Question: I'm trying to make a dropdown menu on my website. I want to be able to click on a down arrow and have a menu pop up below it. Right now the menu only shows up part way on the screen.
Here's a picture to show what is going on now:

I would like to have the right side of the menu items lined up with the down arrow, instead of the left side like it is.
Here's the CSS that i'm using right now.
'''
* {
margin: 0;
padding: 0;
border: 0;
}
body {
background-image: url(bg.jpg);
background-position: center;
background-repeat: repeat;
}
#top {
background-color: #333;
height: 30px;
margin-bottom: 10px;
}
#menu {
color: #CCC;
height: 30px;
font-family: Arial, Helvetica, sans-serif;
font-weight: bold;
font-size: 12px;
position: absolute;
}
#top_right {
height: 30px;
width: auto;
text-align: left;
float: right;
margin-right: 5px;
color: #CCC;
font-family: Arial, Helvetica, sans-serif;
font-weight: bold;
font-size: 12px;
}
.menu {
padding-left: 10px;
}
a.mlink:hover {
color: #FFF;
text-decoration: none;
}
a.mlink:link {
color: #CCC;
text-decoration: none;
}
a.mlink:visited {
color: #CCC;
text-decoration: none;
}
a.mlink:hover {
color: #FFF;
text-decoration: none;
}
a.mlink:active {
color: #CCC;
text-decoration: none;
}
#selected {
color: #6C0;
}
#content {
background-color: #CCC;
}
/*
START OF MENU TEST
*/
#esempio{
margin:0;
padding:0;
}
#esempio ul{
padding:0;
margin:0;
}
#esempio li{
position: relative;
float: left;
list-style: none;
margin: 0;
padding:0;
}
#esempio li a{
width:auto;
height: 30px;
display: block;
text-decoration:none;
text-align: center;
line-height: 30px;
background-color: black;
color: white;
}
#esempio li a:hover{
background-color: #666;
}
#esempio ul ul{
position: absolute;
top: 30px;
width: 100px;
visibility: hidden;
}
#esempio ul li:hover ul{
visibility:visible;
}
/*
END OF MENU TEST
*/
'''
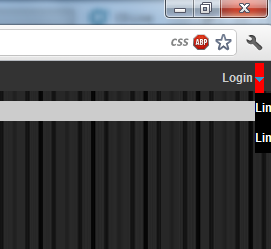
Answer: The containing element needs to be positioned:
'''
li {
position: relative;
}
'''
Then your dropdown element can be positioned to be flush to the right of its container:
'''
li .submenu {
position: absolute;
right: 0;
}
'''
Without seeing markup, or an example of how your page operates, I cannot be much more specific.
Fiddle: <URL>
### Sidenote
As an aside, I would avoid doing this:
'''
* { margin: 0; padding: 0; border: 0 }
'''
This will cause you some frustration down the line, especially when it comes to styling form elements and such. I would encourage you instead to use something that will normalize the CSS in a more intuitive manner, like <URL>.